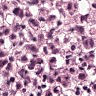
Metastatic tissue present: yes